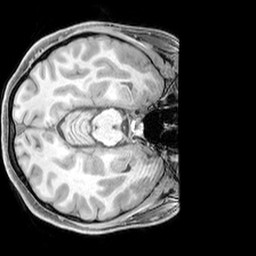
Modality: T1w
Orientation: axial
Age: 30
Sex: female
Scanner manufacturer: siemens
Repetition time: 2.3 s
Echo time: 0.00226 s